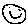
Label: smiley face